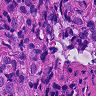
Metastatic tissue present: yes